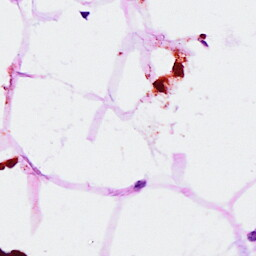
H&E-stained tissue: Breast